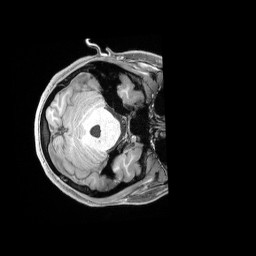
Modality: T1w
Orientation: axial
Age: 21
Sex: female
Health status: healthy
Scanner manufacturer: siemens
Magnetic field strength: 3 T
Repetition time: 2.4 s
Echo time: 0.00228 s